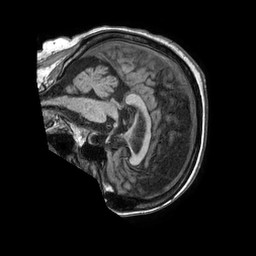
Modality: T1w
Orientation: sagittal
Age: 78
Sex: female
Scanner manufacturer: philips
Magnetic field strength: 1.5 T
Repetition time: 0.00778 s
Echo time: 0.003549 s